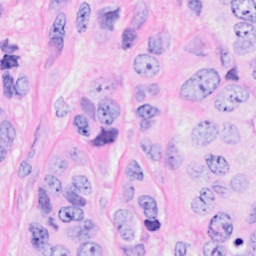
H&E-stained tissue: Breast